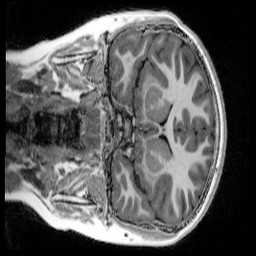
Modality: UNIT1_denoised
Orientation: coronal
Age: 10
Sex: male
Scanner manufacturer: siemens
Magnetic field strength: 3 T
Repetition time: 4 s
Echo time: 0.00303 s